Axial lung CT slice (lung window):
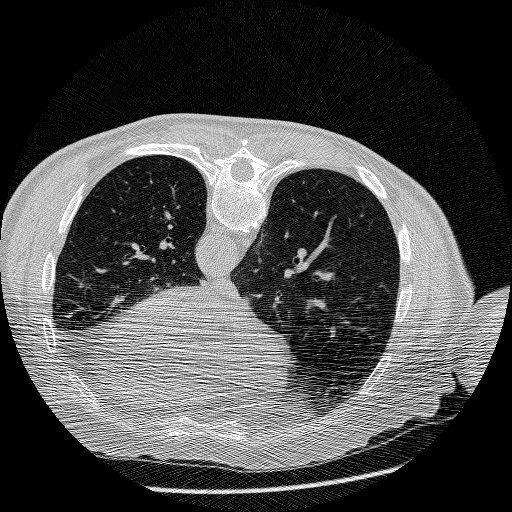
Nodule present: no